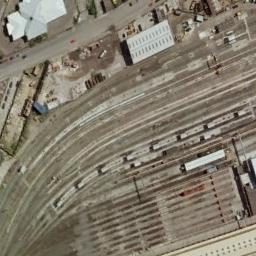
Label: railway